Field crop: maize
Growth stage: 2
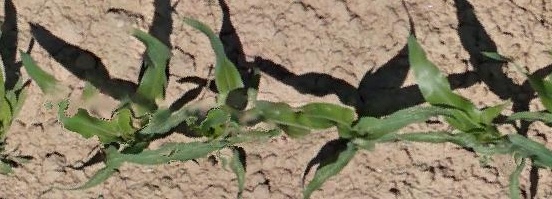
Species: maize